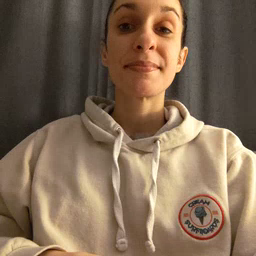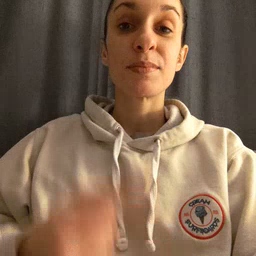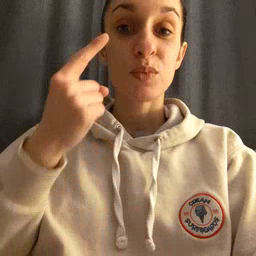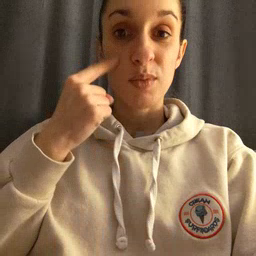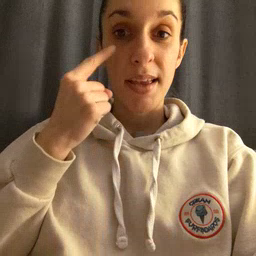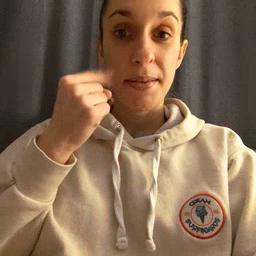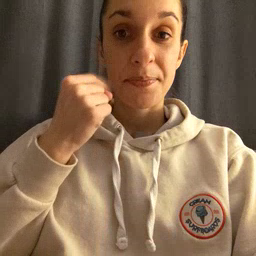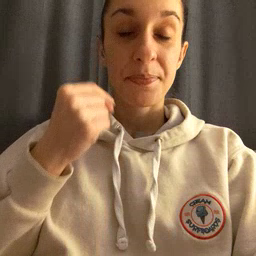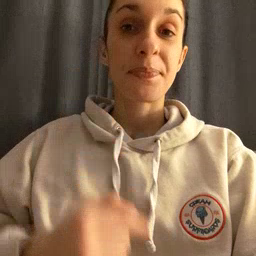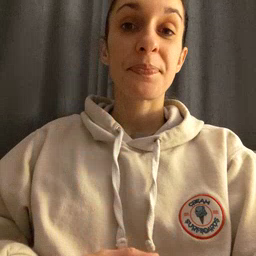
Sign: cry